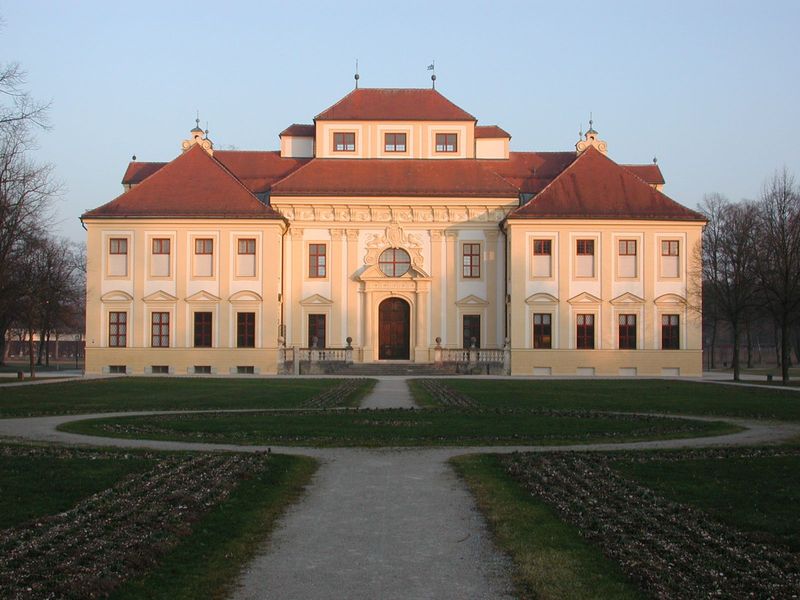
Titel: Schloss Lustheim
Künstler: Henrico Zuccalli
Standort: Schleißheim, Schloss Lustheim (EU - D - Bayern)
Schlagwörter: baum, schatten, bäume, grün, fenster, licht, pfeiler, terasse, tür, anlage, dach, gebäude, haus, park, rasen, rot, schloss, wiese, architektur, barock, stein, klassizismus, kreis, garten, terrasse, fahne, giebel, mauer, allee, hof, winter, treppe, geländer, stufen, tor, foto, eingang, münchen, rundfenster, balustrade, symmetrisch, villa, sims, gesims, gut, beete, etagen, etage, risalite, schleißheim, ochsenauge, riegel, raden, lustheim, risalte